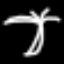
Label: palm tree